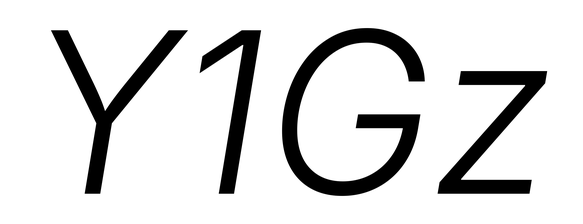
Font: Inter-Italic_Light_Italic